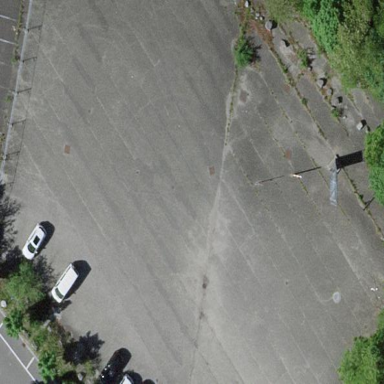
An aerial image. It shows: Parking area with surface.